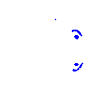
Particle: pion